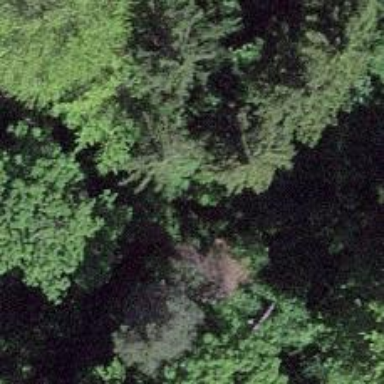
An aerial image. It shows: Forestry track with grade 5 tracktype suitable for forestry vehicles.